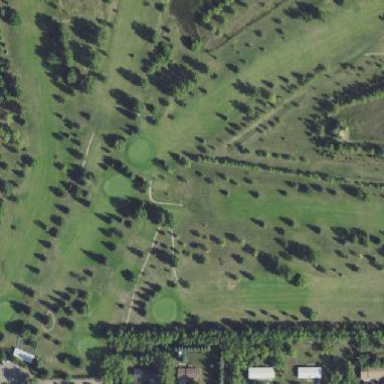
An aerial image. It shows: Golf course.